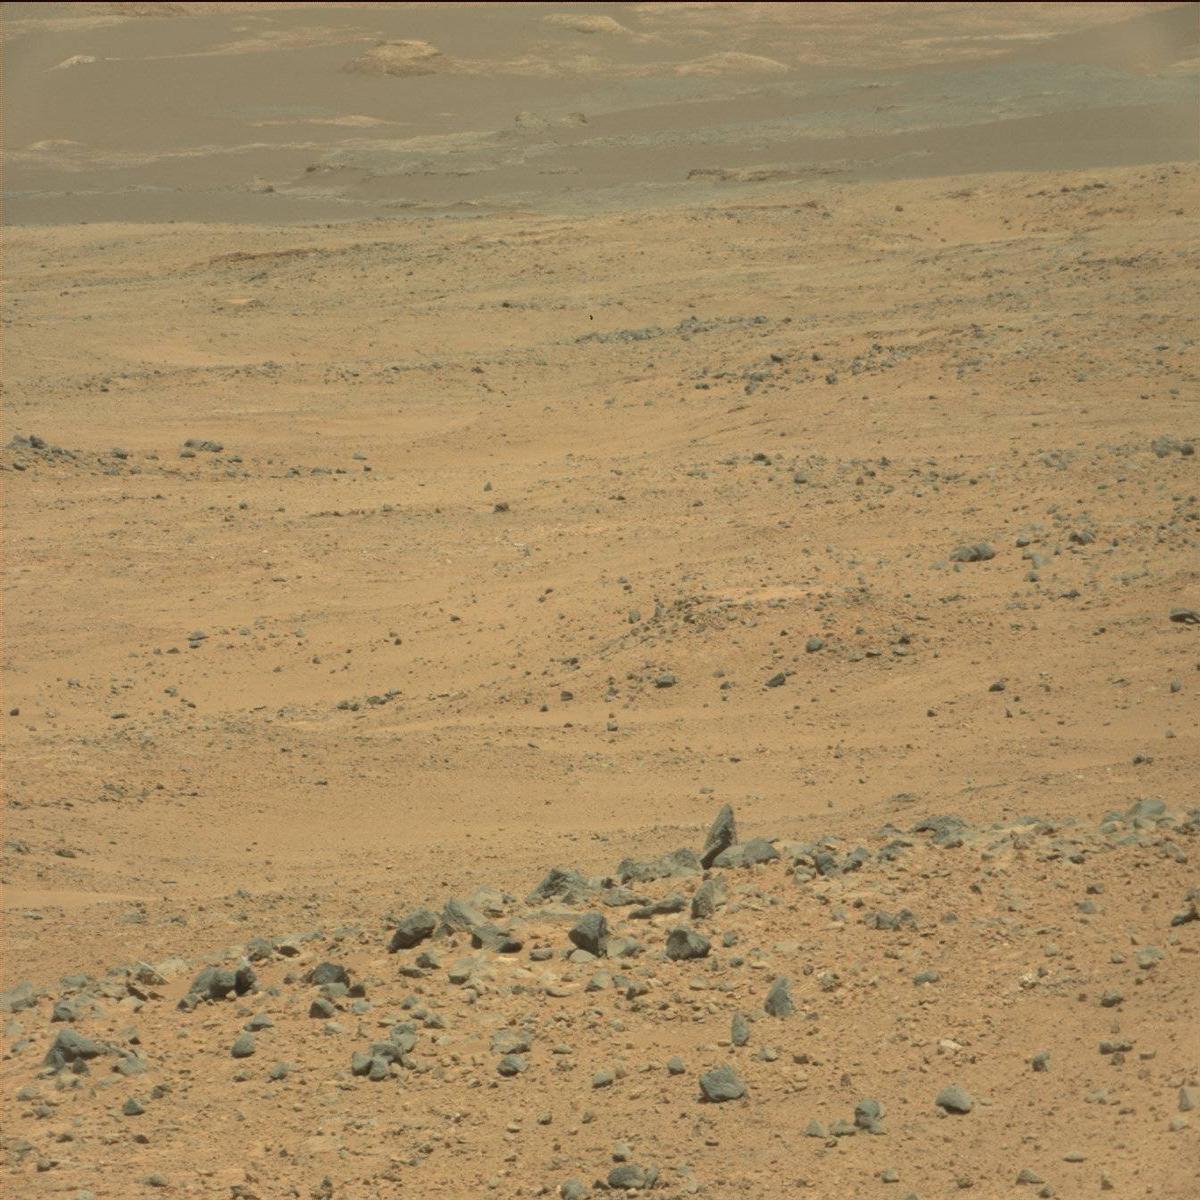
Terrain classes present: Bedrock, Ridge, Sand / Soil